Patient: sex F, age 53
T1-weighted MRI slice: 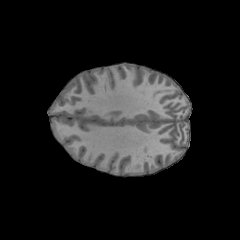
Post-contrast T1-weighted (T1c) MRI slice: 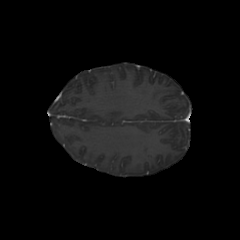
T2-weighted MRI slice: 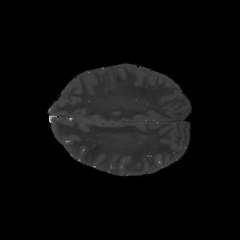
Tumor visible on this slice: no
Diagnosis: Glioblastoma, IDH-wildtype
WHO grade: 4